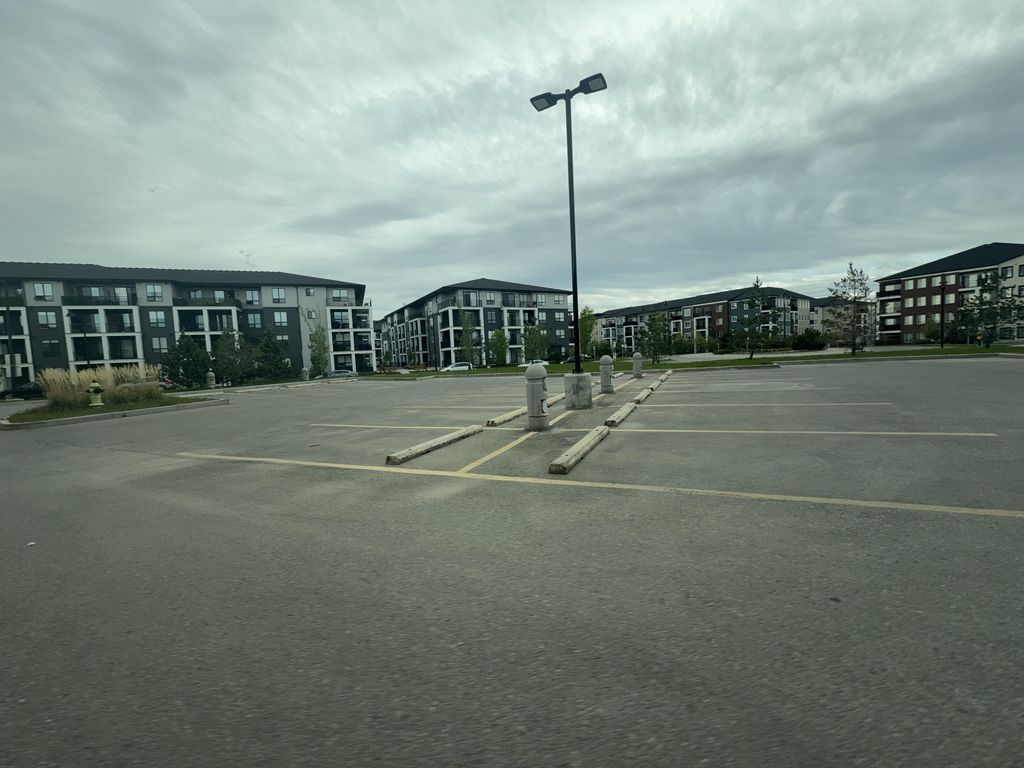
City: calgary